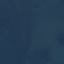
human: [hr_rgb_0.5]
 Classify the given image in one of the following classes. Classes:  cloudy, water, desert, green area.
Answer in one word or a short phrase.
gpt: water